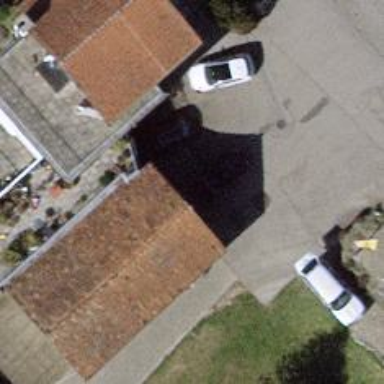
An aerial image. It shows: Car repair shop.